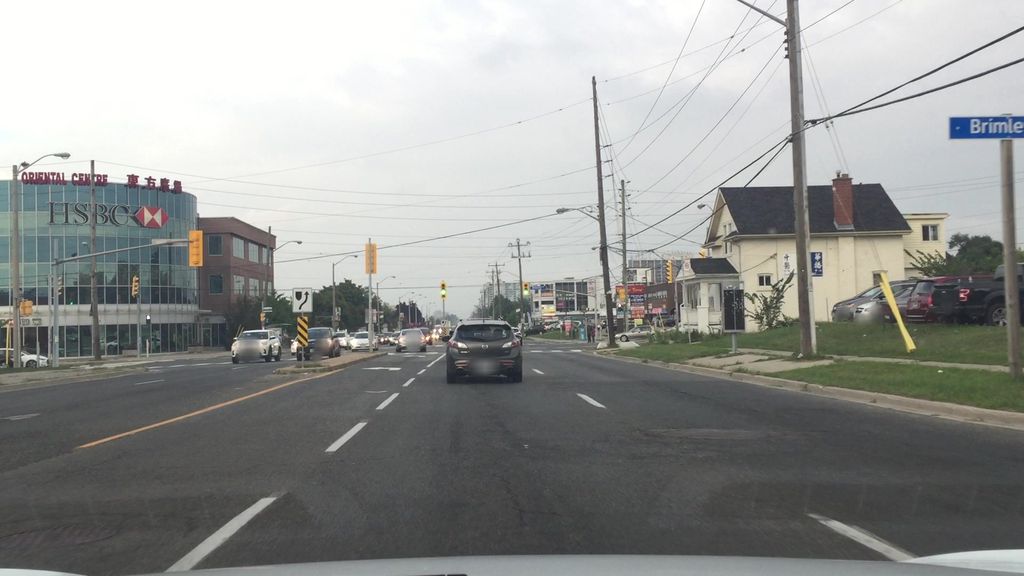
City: toronto